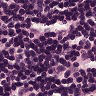
Metastatic tissue present: no